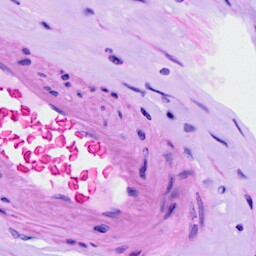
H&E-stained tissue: Ovarian